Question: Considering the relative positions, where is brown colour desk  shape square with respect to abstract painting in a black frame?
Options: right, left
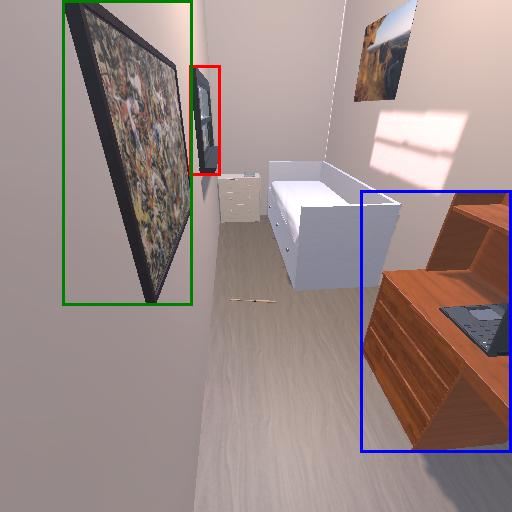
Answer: right